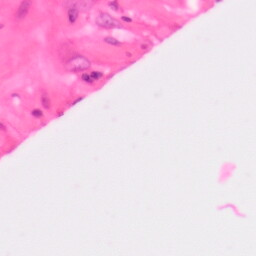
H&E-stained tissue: Colon